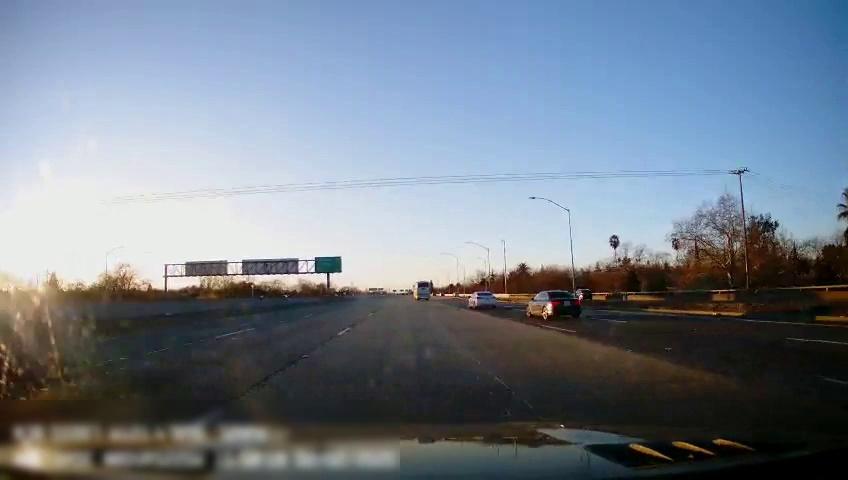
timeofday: Day
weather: Sunny
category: Drivable Space
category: Vehicles | Car
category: Vehicles | Car
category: Vehicles | Car
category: Vehicles | Bus
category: Lanes | Current Lane
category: Lanes | Current Lane
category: Lanes | Alternate Lane
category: Lanes | Alternate Lane
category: Traffic | Signs